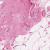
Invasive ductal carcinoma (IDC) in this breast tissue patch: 0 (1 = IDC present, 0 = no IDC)